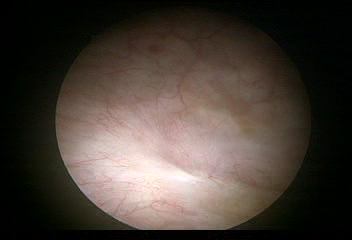
Modality: WLC
Class: Normal mucosa
Bladder cancer association: No